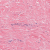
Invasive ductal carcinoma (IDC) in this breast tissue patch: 0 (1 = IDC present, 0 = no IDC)